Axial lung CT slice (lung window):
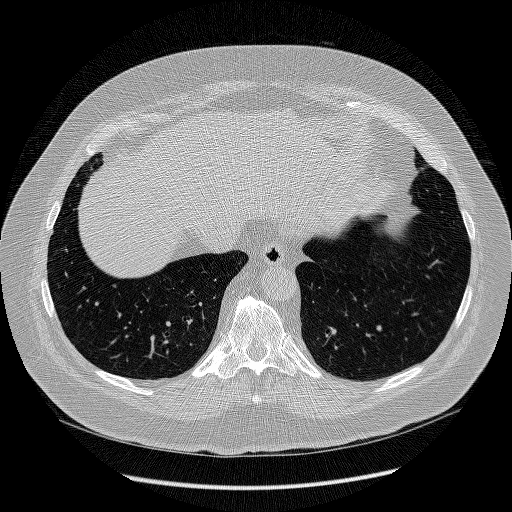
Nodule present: no